九年级 · 组合几何学
如图, $D E / / B C$, 在下列比例式中, 不能成立的是( )

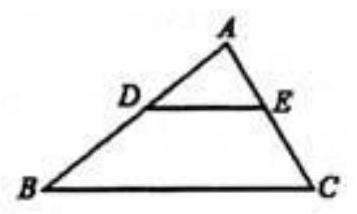
A. $\frac{A D}{D B}=\frac{A E}{E C}$
B. $\frac{D E}{B C}=\frac{A E}{E C}$
C. $\frac{A B}{A D}=\frac{A C}{A E}$
D. $\frac{D B}{E C}=\frac{A B}{A C}$

答案: B
解析: 【分析】

本题主要考查平行线分线段成比例定理. 根据平行线分线段成比例定理判断即可.

【解答】

解: $\because D E / / B C$,

$\therefore \frac{A D}{D B}=\frac{A E}{A C}$, 故 $A$ 正确, 不符合题意;

$\frac{D E}{B C}=\frac{A E}{A C}$, 故 $B$ 错误, 符合题意;
$\frac{A B}{A D}=\frac{A C}{A E}$, 故 $C$ 正确, 不符合题意;

$\frac{D B}{E C}=\frac{A B}{A C}$, 故 $D$ 正确, 不符合题意,

故选 $B$.